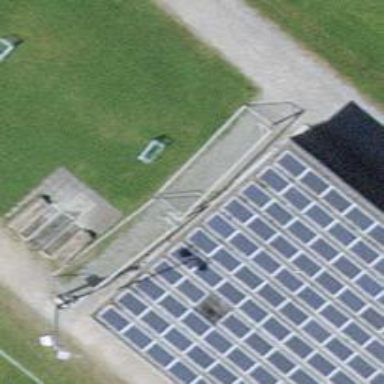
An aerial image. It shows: Solar photovoltaic panel generator.